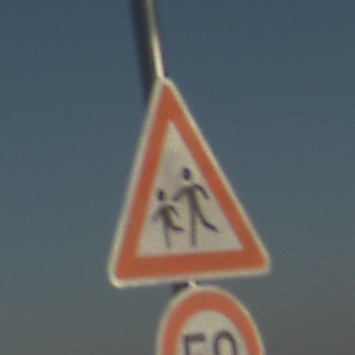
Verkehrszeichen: KinderRechts
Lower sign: Geschwindigkeit50
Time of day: SunriseSunset
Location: Outdoor (Nature)
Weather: Clear
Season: NotSpecified
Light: Natural